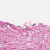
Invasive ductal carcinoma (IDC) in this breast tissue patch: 0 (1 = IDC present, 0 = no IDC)